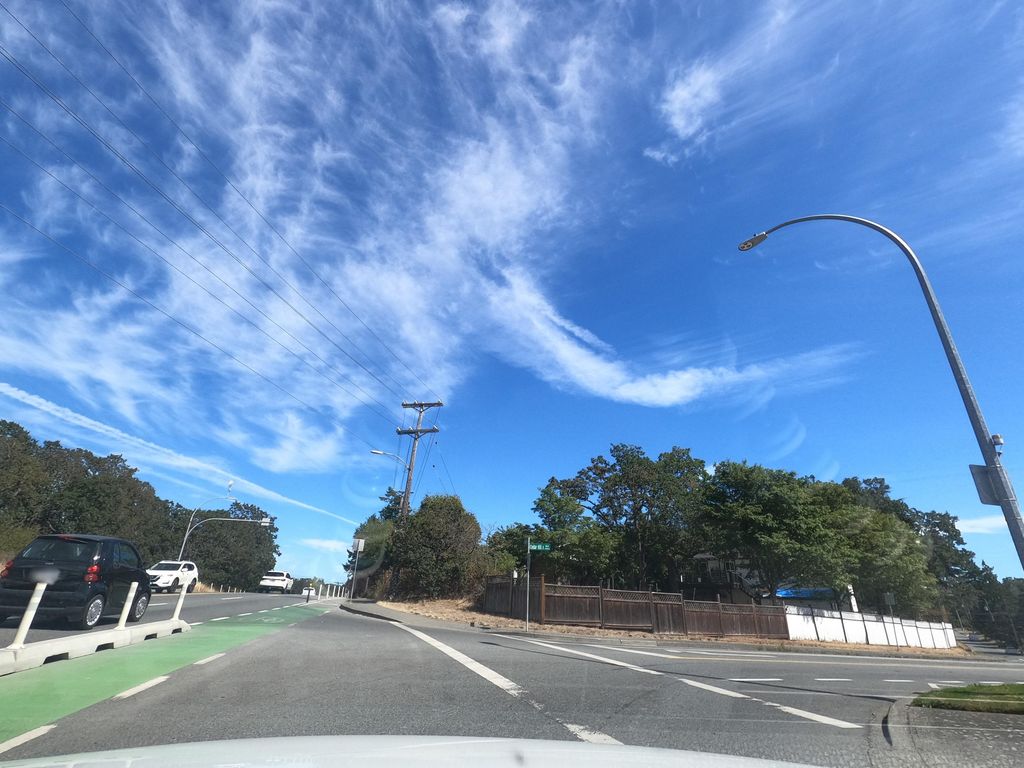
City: victoria